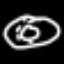
Label: donut